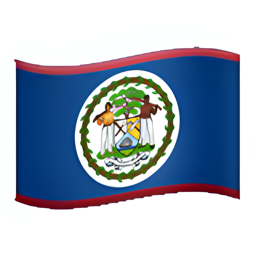
Name: flag for belize
Emoji: 🇧🇿
Group: Flags
Sub-group: country-flag